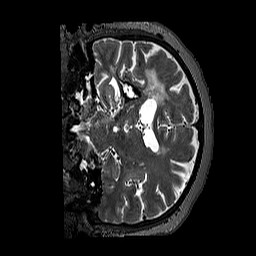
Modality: T2w
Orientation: coronal
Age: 51
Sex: female
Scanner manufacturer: siemens
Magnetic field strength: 3 T
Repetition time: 3.2 s
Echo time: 0.567 s